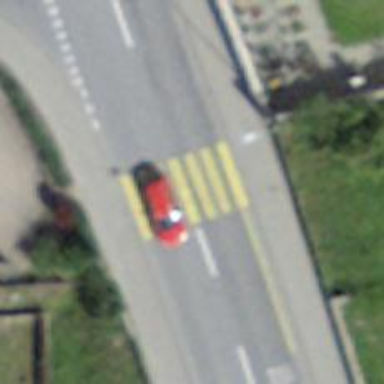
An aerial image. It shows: Uncontrolled zebra crossing on the road.